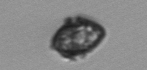
Label: Kryptoperidinium_triquetrum